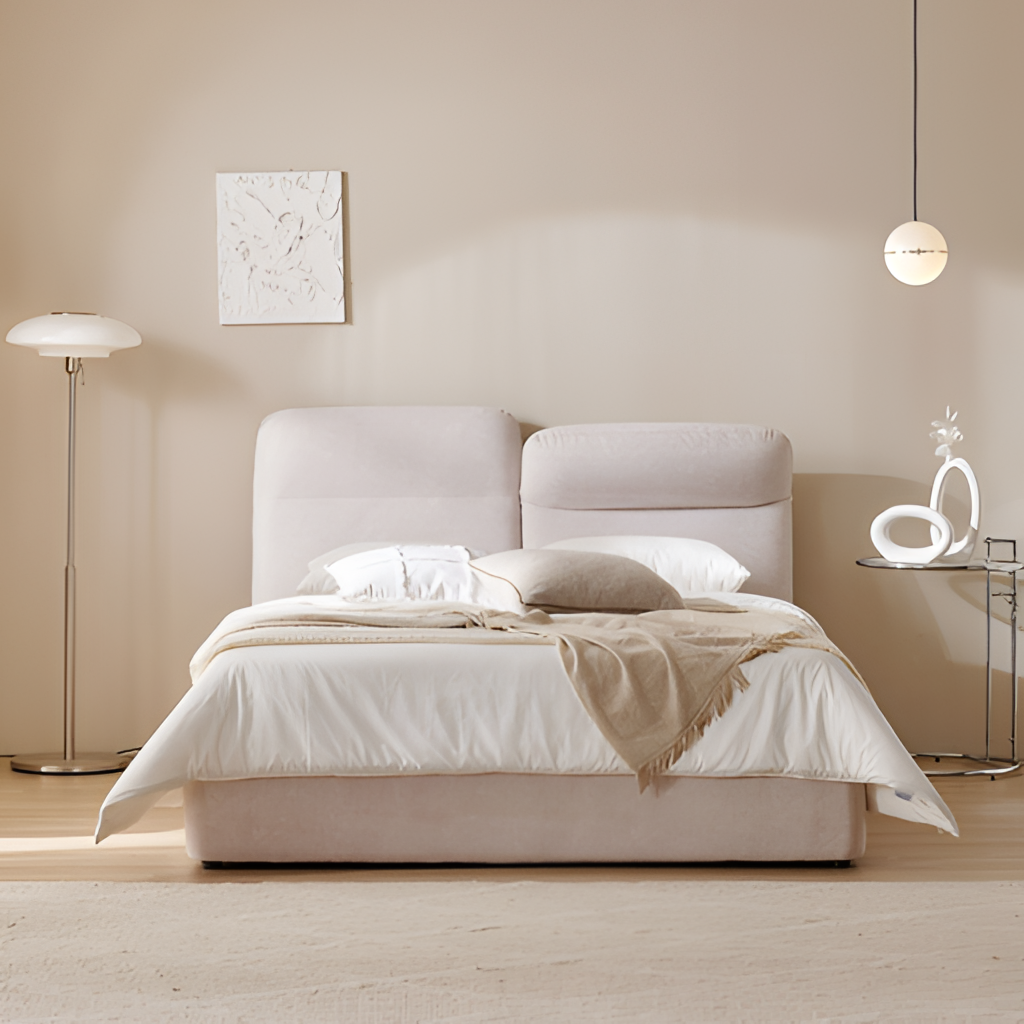
bedroom, fabric bed, natural wood flooring, with smooth pattern, paint wallpaper, with solid pattern, modern